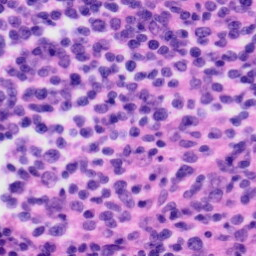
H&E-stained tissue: Tonsil